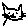
Label: cat